Field crop: tomato
Growth stage: 1
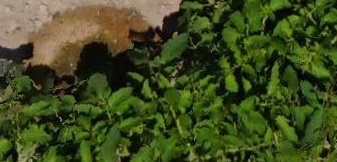
Species: tomato